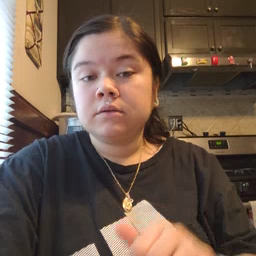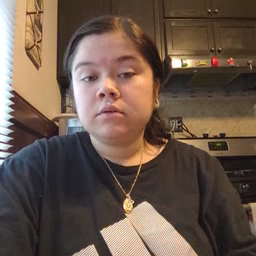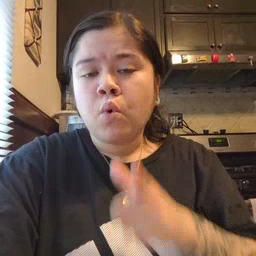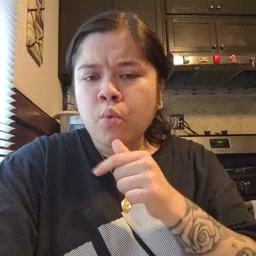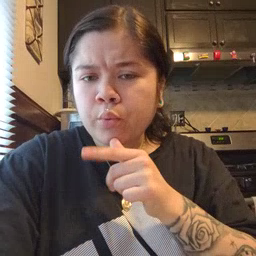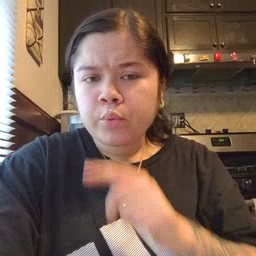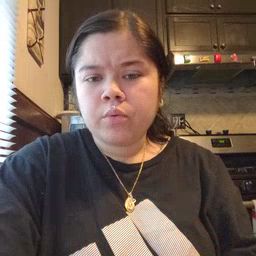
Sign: who